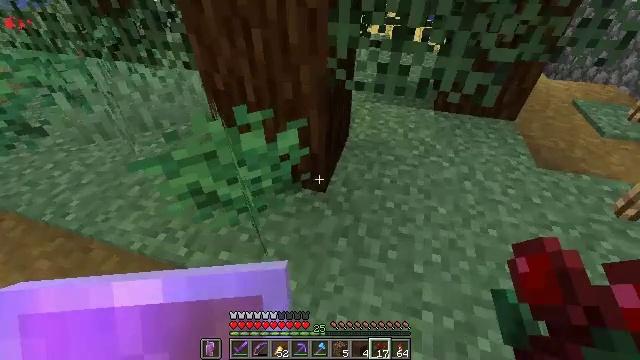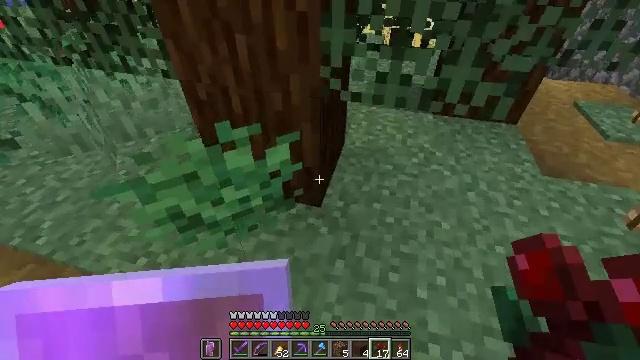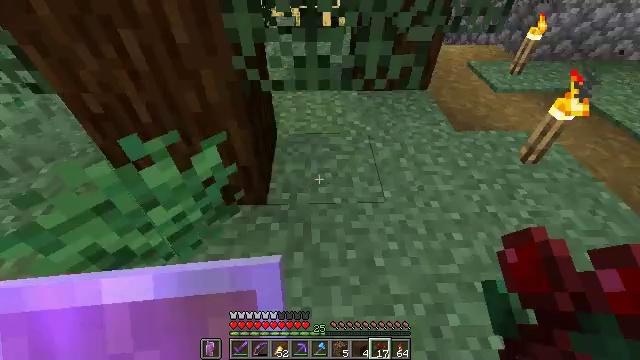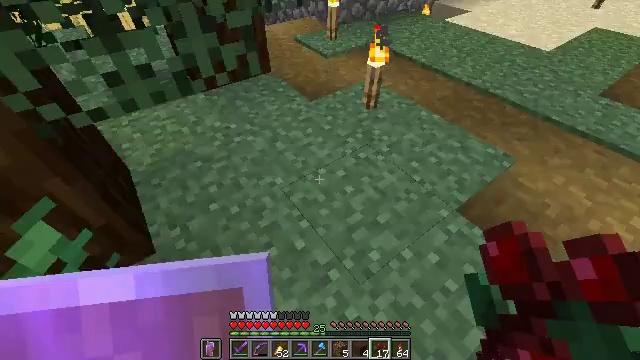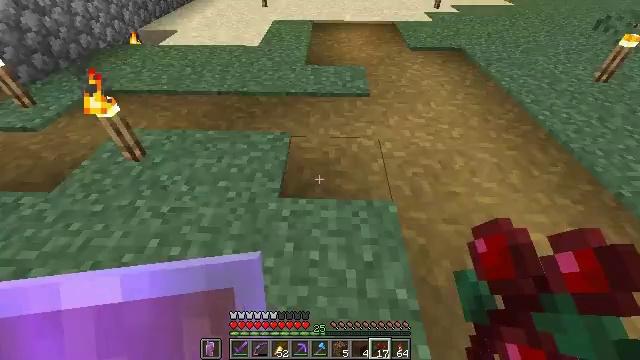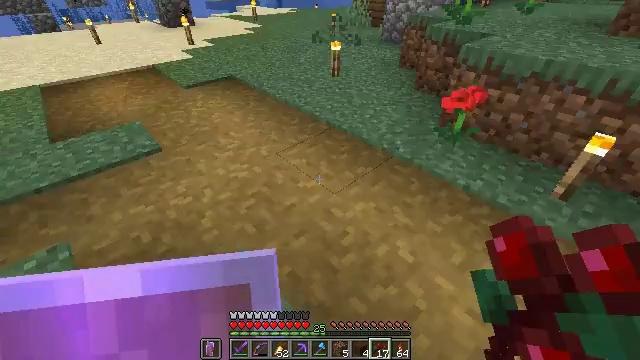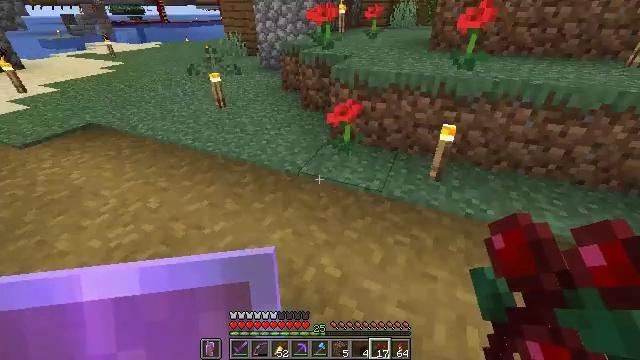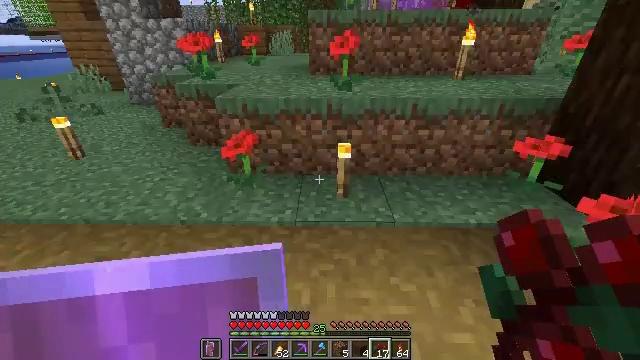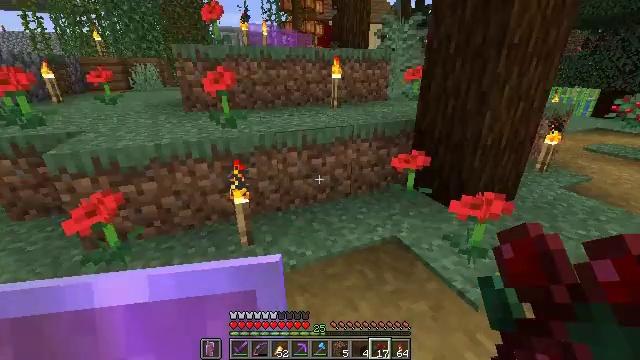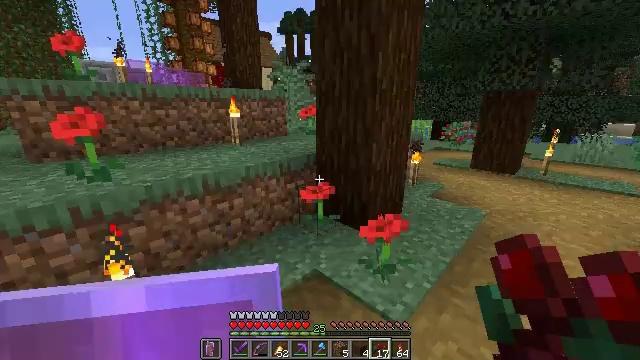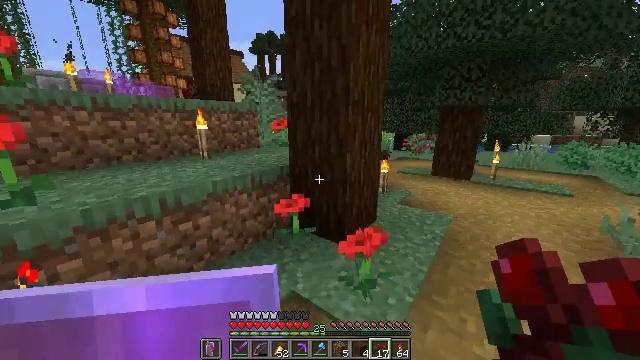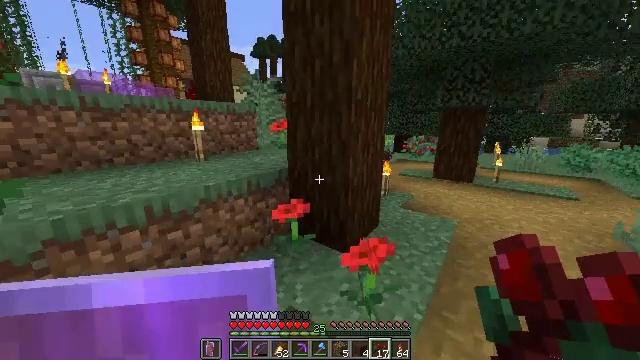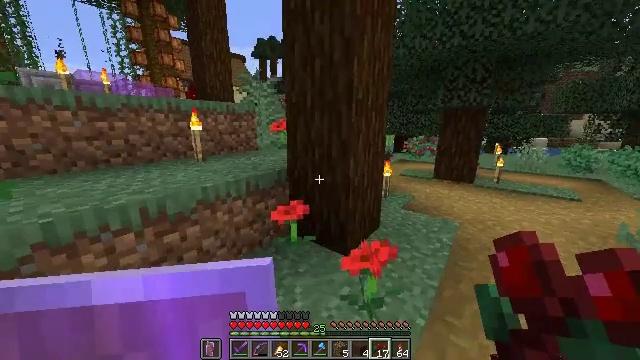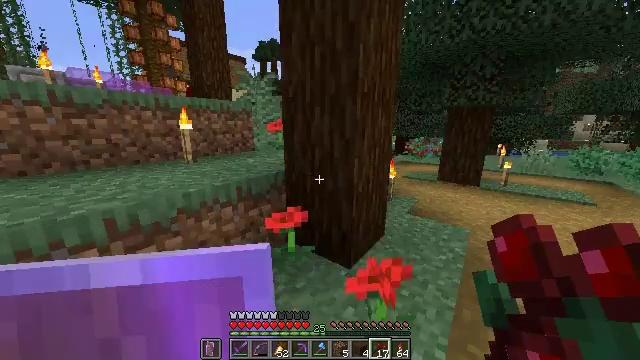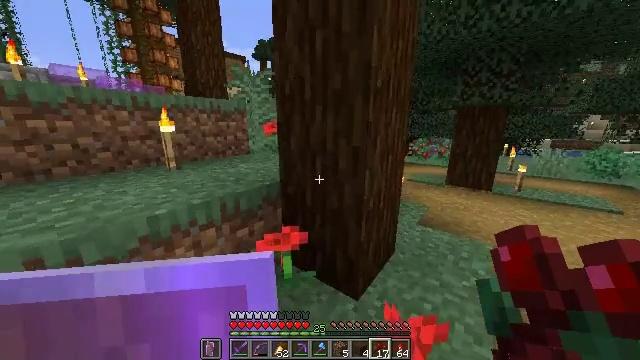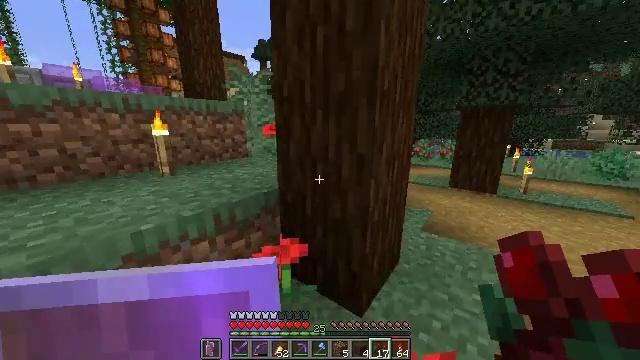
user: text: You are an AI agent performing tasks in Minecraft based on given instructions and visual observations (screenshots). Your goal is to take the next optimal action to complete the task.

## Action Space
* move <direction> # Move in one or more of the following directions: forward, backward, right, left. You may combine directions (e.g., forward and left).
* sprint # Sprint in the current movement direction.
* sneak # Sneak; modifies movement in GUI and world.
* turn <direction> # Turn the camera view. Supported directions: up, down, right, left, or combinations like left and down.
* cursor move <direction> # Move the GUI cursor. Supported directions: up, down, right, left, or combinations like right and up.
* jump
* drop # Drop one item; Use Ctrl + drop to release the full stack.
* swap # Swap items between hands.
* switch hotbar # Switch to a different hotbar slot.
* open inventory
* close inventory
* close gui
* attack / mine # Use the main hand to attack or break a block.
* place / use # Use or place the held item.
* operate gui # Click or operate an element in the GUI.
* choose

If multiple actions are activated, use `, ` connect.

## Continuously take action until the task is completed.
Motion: motion action
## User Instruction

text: Attack the sticky piston to retrieve it.
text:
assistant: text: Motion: turn right
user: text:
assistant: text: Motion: turn right and down
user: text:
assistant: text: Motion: move right, turn right and down
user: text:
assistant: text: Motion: move forward and move right, turn right and up
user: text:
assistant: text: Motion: move forward and move right, turn right and up
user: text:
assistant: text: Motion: move forward and move right, turn right and up
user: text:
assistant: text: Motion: move forward, turn right and up
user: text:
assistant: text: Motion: move forward, sprint, turn right and up
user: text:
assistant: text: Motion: move forward, sprint, turn right and up
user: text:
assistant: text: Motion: move forward, sprint, turn right and up
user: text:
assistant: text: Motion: move forward, sprint
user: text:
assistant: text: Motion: move forward, sprint
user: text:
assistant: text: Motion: move forward, sprint
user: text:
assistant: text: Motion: move forward, sprint
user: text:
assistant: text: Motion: move forward, sprint
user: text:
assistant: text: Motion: move forward and move right, sprint
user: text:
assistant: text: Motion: move forward and move right, sprint
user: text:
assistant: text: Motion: move forward and move right, sprint
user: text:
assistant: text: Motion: move forward and move right, sprint
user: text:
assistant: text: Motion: move forward and move right, sprint
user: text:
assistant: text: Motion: move forward and move right, sprint
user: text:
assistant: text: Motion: move forward and move right, sprint
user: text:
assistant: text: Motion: move forward and move right, sprint, turn right and down
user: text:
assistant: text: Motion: move forward and move right, sprint, turn right and down
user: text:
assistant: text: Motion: move forward and move right, sprint, turn right
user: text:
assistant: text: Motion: move forward and move right, sprint
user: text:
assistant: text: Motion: move forward and move right, sprint
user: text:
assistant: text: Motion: move forward and move right, sprint, turn left
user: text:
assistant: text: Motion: move forward and move right, sprint, turn left
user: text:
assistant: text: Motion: move forward, sprint, turn left